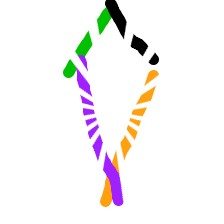
Shape: kite